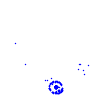
Particle: pion